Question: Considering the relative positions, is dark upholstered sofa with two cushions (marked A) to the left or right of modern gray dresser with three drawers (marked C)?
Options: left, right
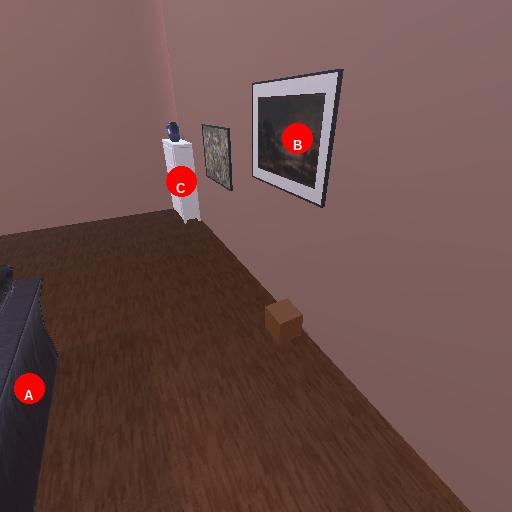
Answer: left